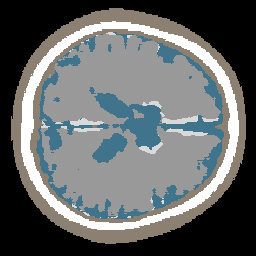
Label: no_lesion